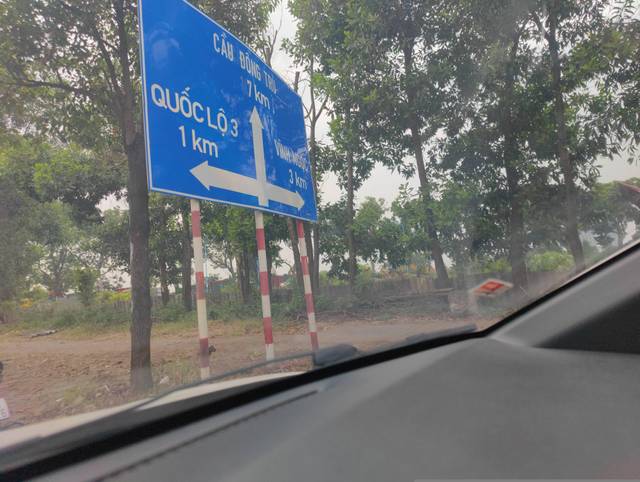
Region: Vietnam
Coordinates: 21.123, 105.836